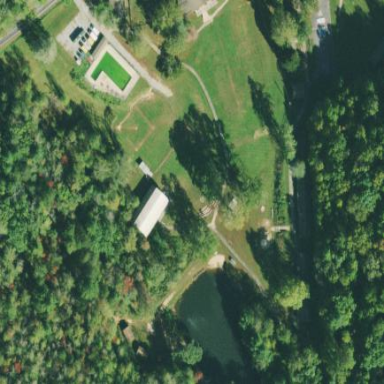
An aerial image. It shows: Summer camp located in leisure land.